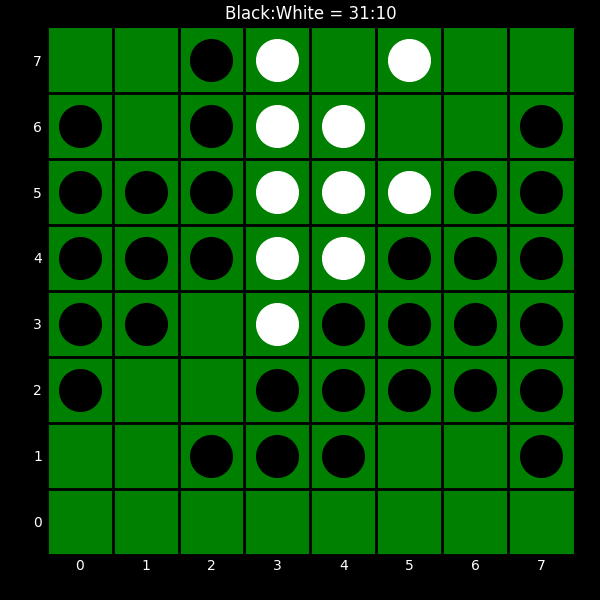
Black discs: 31
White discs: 10